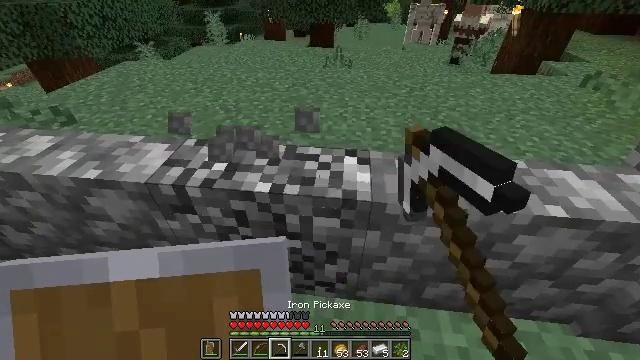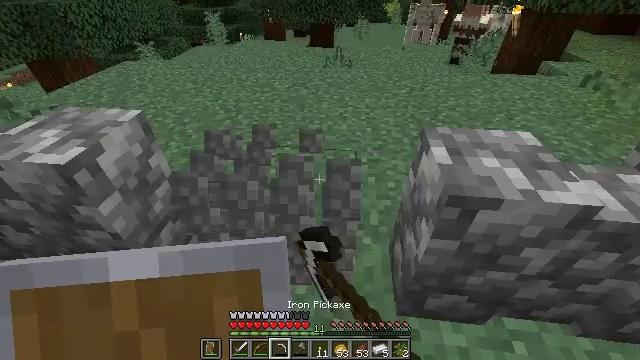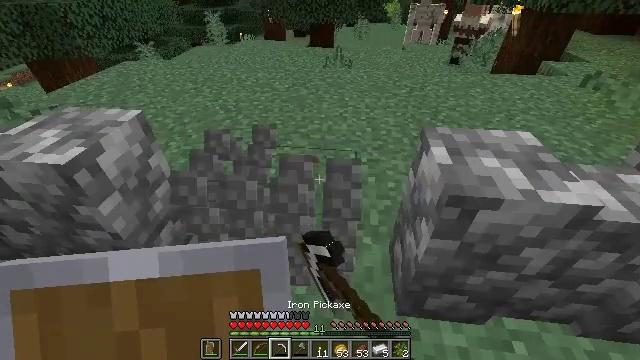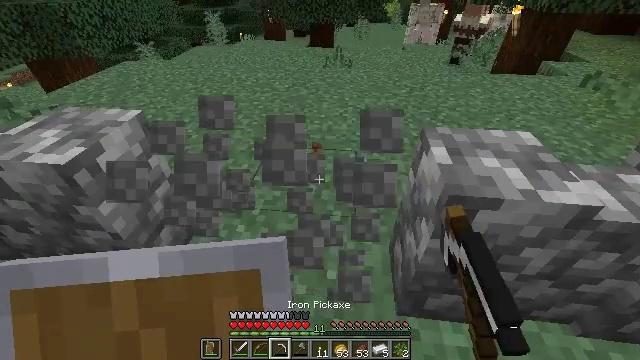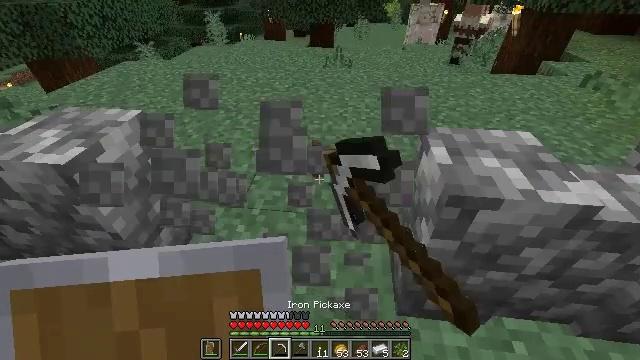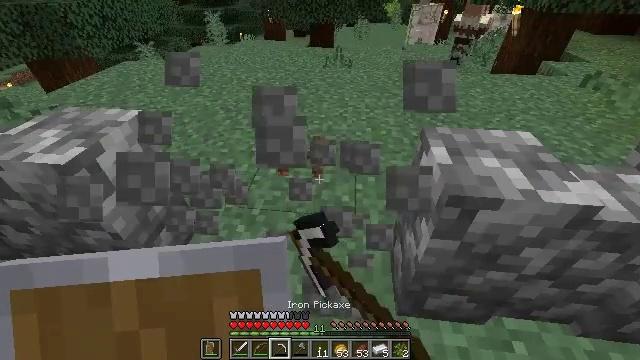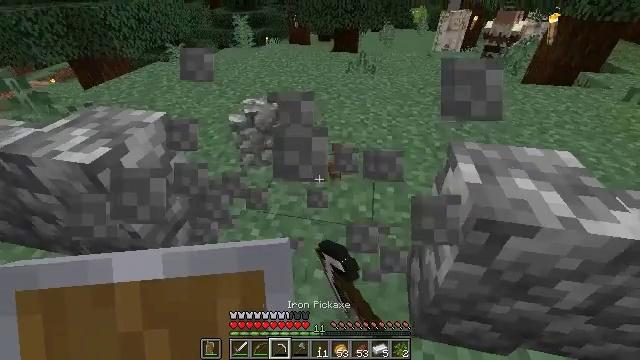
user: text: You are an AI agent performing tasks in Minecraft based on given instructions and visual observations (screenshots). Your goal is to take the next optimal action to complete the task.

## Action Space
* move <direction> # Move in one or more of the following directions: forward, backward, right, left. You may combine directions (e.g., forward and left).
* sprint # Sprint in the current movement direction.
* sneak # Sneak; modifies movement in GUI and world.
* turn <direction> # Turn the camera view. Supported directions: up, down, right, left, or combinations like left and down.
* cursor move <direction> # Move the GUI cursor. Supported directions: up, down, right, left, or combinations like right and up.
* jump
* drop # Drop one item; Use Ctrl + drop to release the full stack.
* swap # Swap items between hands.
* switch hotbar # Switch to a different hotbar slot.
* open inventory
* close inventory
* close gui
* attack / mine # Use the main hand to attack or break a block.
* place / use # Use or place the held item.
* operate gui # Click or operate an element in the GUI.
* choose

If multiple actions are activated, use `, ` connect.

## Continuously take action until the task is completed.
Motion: motion action
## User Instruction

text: Attack the cobblestone wall to dismantle it.
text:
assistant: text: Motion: attack / mine
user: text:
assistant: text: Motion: attack / mine
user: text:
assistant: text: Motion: attack / mine
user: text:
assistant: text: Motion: attack / mine
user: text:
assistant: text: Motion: attack / mine
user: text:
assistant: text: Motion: move forward, turn left, attack / mine
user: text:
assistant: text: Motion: no_op